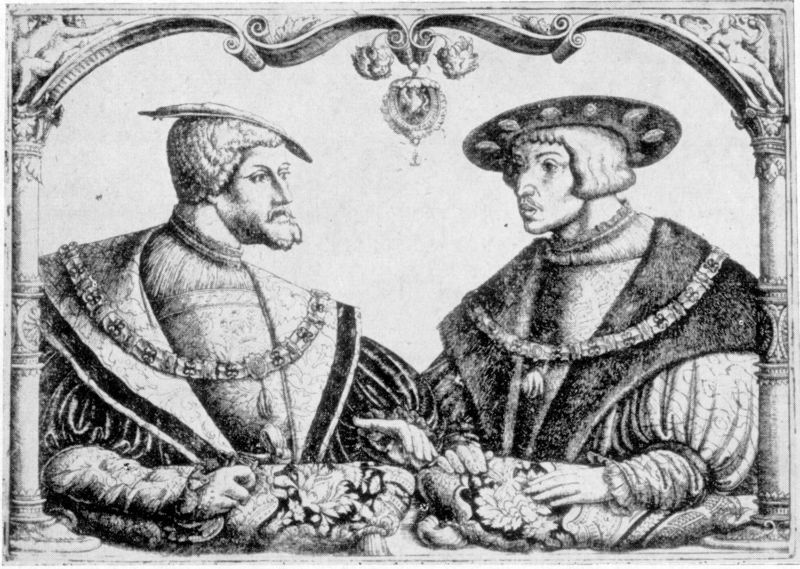
Titel: Doppelportrait von Kaiser Karl V und Ferdinand I
Künstler: Christoffel Bockstorffer
Institution: (Seriendruck)
Schlagwörter: hand, mann, nackt, weiß, blume, fenster, frau, grau, haar, hintergrund, hut, hüte, männer, nase, profil, schmuck, schwarz, säulen, tisch, zeichnung, blick, blüte, tuch, gespräch, haube, herren, muster, ornament, alt, bart, jung, mützen, profile, augen, bärtig, falten, kleidung, kragen, pelz, rahmen, samt, vollbart, ärmel, bildnis, hände, portrait, porträt, haare, mantel, reich, stoff, stoffe, adel, gewänder, händler, paar, vater, kinn, locken, puffärmel, renaissance, handel, perücke, balkon, holzschnitt, bogen, unterhaltung, zwei, kette, grafik, graphik, rang, figuren, friedrich, kaiser, kissen, könig, zwei männer, floral, ornamente, verzierung, hutkrempe, geschwister, doppelbildnis, arkade, balustrade, geld, druck, schnitt, stich, schwarzweiß, ketten, mäntel, abzeichen, orden, herrscher, treffen, verhandlung, vertrag, brokat, anschauen, wappen, ehepaar, barett, voluten, goldkette, portät, wohlhabend, mittelalter, prinz, diskussion, venus, könige, gesandte, basis, brüder, kupferstich, rennaissance, verzierungen, sohn, anblicken, proportionen, maximilian, einrahmung, tasseln, heinrich, fugger, prächtig, prunkvoll, besprechung, seriendruck, amtskette, goldenes flies, habsburg, quilt, ordenskette, rahmenarchitektur, händebart, en farce, pelzmäntel, pendant, architekturrahmung, deckt, zwei herren, bruderpaar, 1240, geistliche würdenträger